Interaction volume radius: 5 \u00c5
Interaction volume height: 25 \u00c5
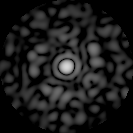
Disorder parameter: 0.8415